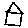
Label: house